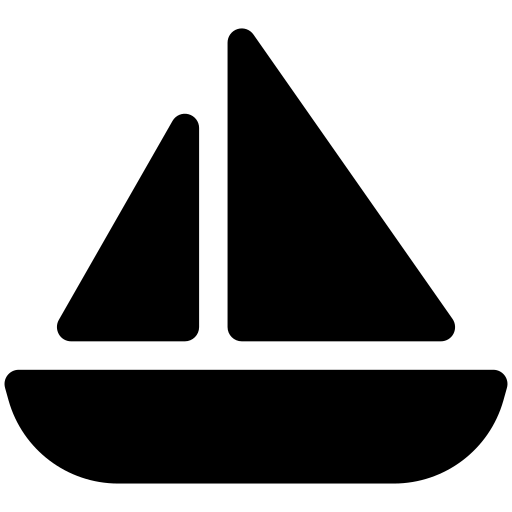
Tags: icon, FontAwesome, fa-icon, solid, sailboat